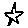
Label: star